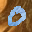
Label: 0